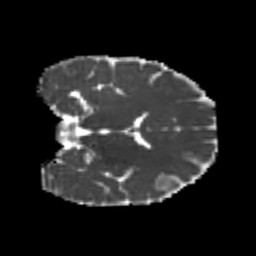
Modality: MD
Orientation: coronal
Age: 26
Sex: female
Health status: healthy
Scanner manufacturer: philips
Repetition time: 7.388 s
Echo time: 0.08599 s